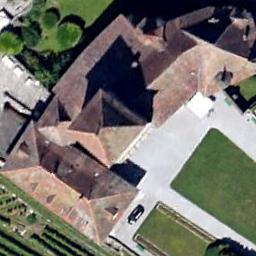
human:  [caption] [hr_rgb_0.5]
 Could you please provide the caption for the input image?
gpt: Half of the roof of this palace is red .

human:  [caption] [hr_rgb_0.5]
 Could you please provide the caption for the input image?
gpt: The brown palace is between two lawns .

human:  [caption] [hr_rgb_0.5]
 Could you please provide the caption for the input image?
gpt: The palace is on the grass next to some trees .

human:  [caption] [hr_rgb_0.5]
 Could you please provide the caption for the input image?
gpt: There are many trees of different sizes beside the palace .

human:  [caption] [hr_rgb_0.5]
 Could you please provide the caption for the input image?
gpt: There are some green lawns beside the brown palace .